Field crop: maize
Growth stage: 2
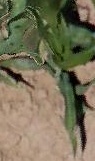
Species: maize